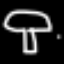
Label: mushroom